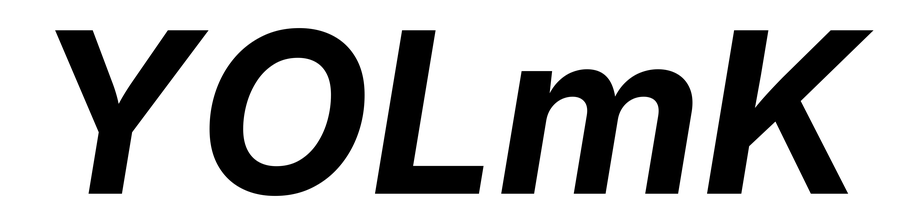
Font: Inter-Italic_Bold_Italic